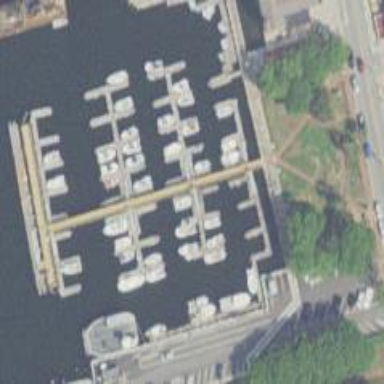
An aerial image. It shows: Man-made pier.